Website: home-depot
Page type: delivery-shipping
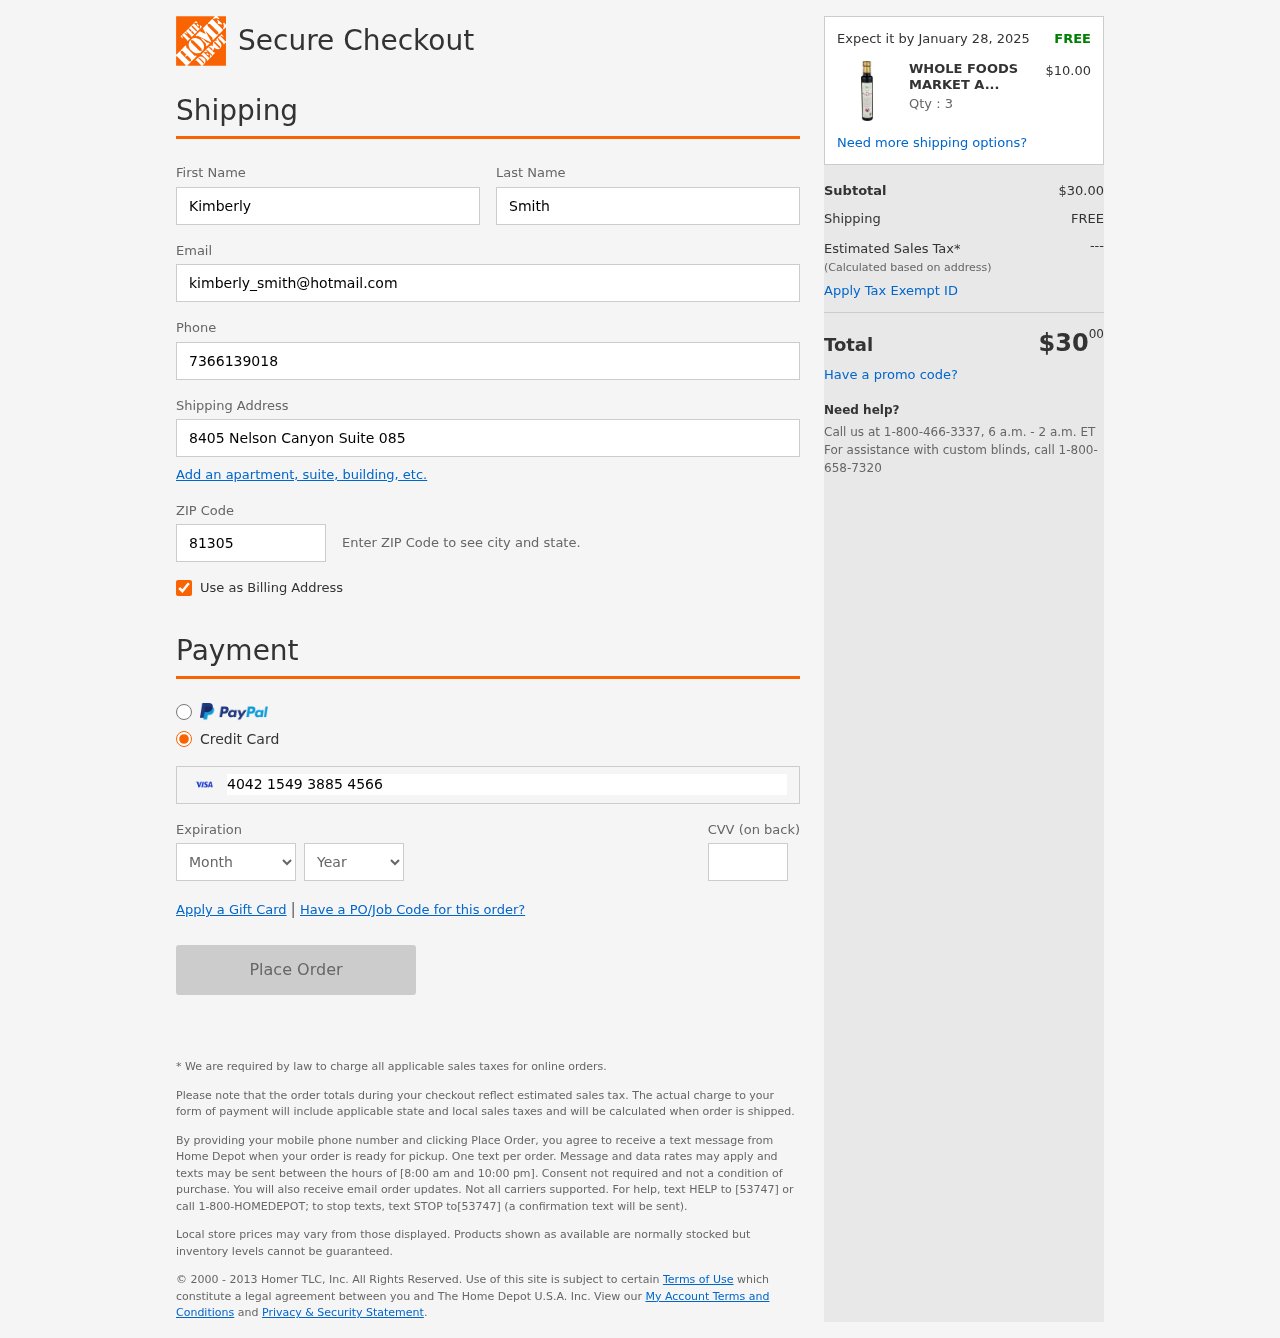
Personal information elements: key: PII_CARD_CVV
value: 145
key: PII_CARD_EXPIRY_MONTH
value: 08
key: PII_CARD_EXPIRY_YEAR
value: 27
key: PII_CARD_NUMBER
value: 4042 1549 3885 4566
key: PII_EMAIL
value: kimberly_smith@hotmail.com
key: PII_FIRSTNAME
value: Kimberly
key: PII_LASTNAME
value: Smith
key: PII_PHONE
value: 7366139018
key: PII_POSTCODE
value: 81305
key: PII_STREET
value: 8405 Nelson Canyon Suite 085
Product elements: key: PRODUCT1_NAME
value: WHOLE FOODS MARKET Aged Balsamic Vinegar of Modena, 8.5 FZ
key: PRODUCT1_PRICE
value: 10
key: PRODUCT1_QUANTITY
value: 3
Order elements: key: ORDER_DELIVERY_DATE
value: Expect it by January 28, 2025
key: ORDER_SUBTOTAL
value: $30.00
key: ORDER_SHIPPING_COST
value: FREE
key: ORDER_TOTAL
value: $3000